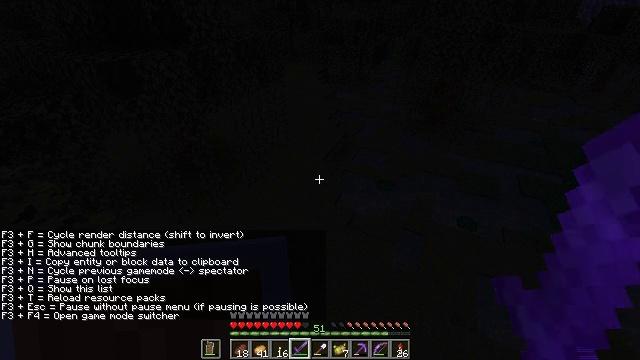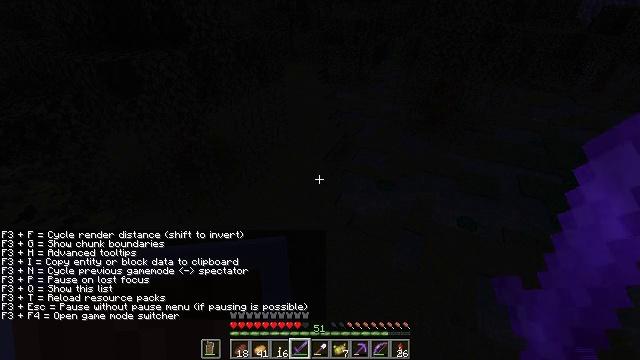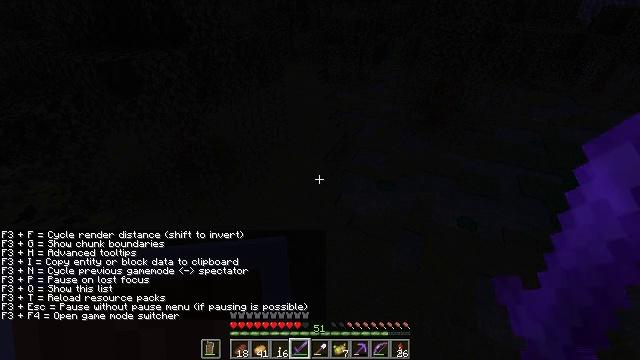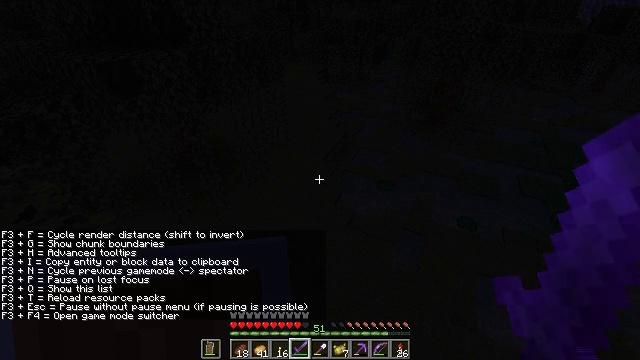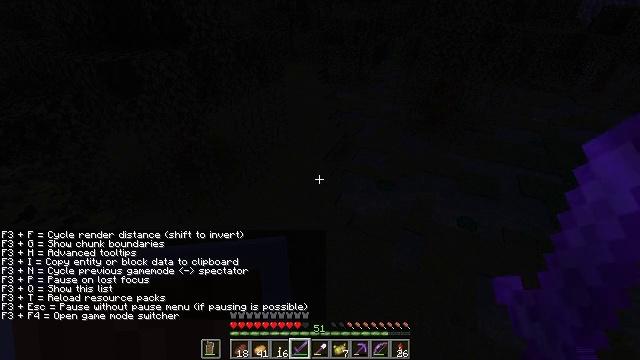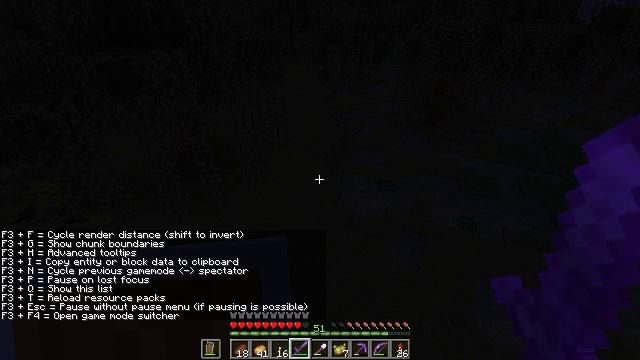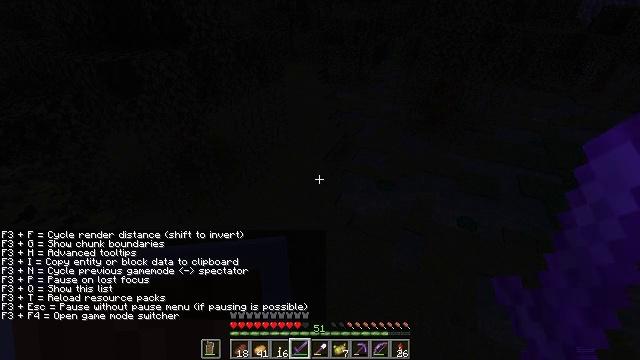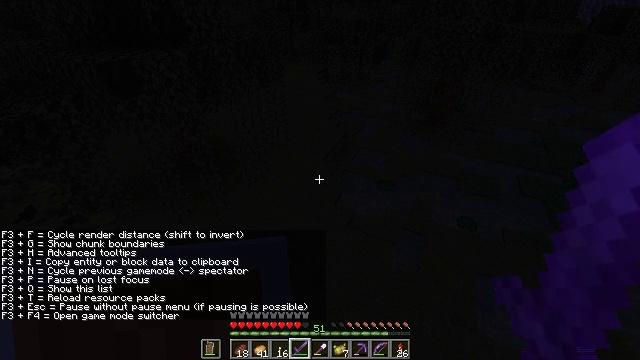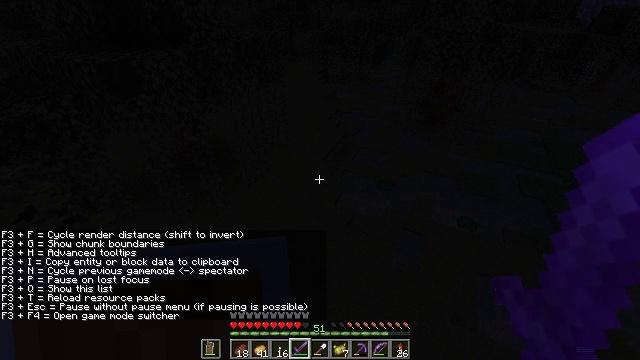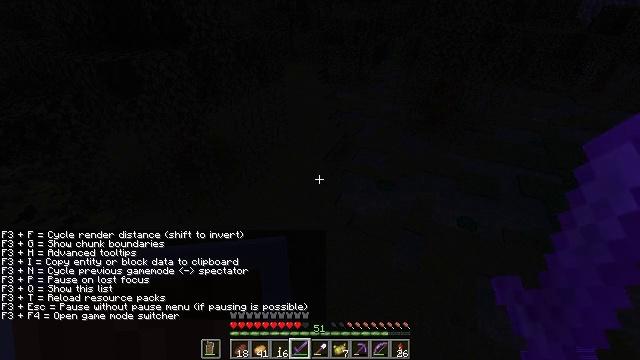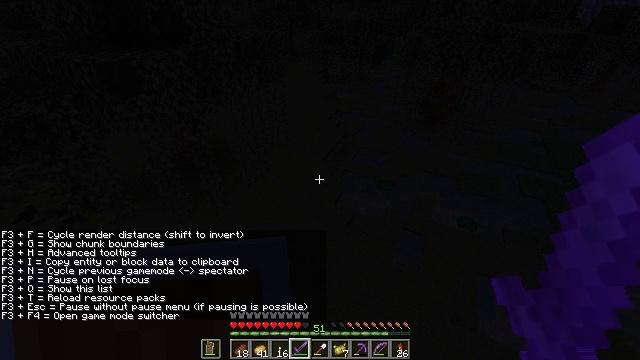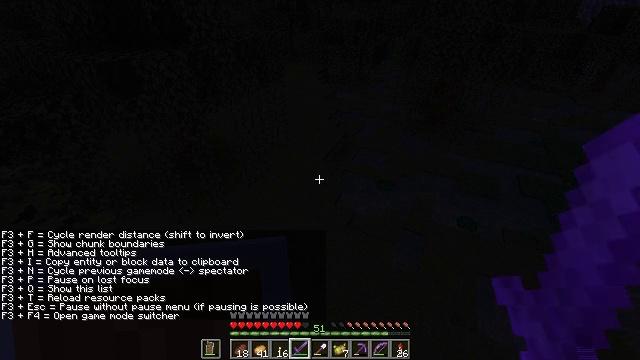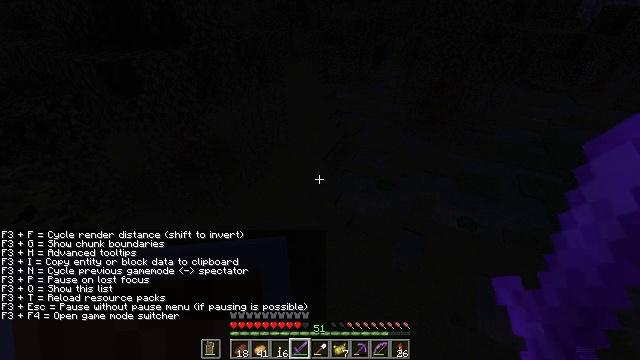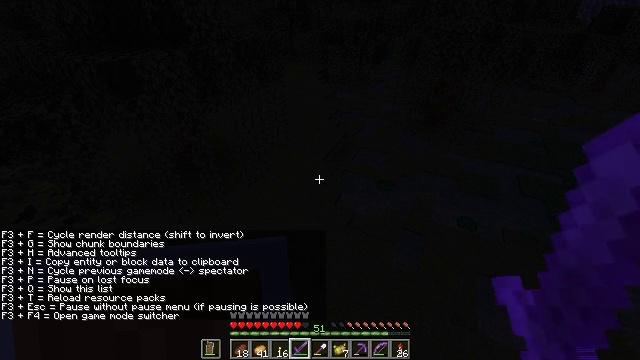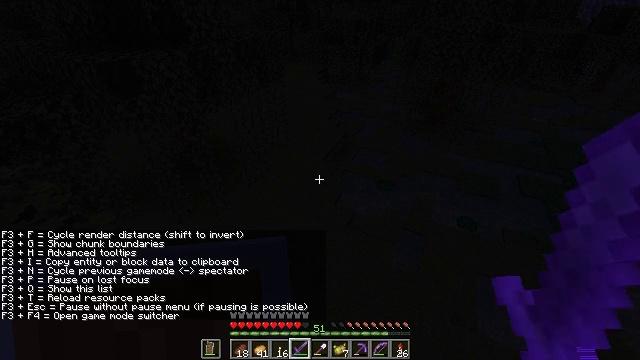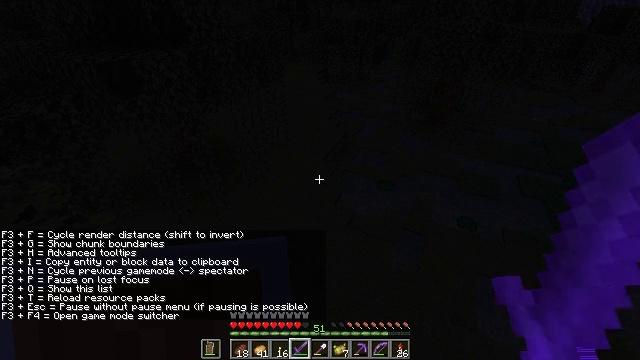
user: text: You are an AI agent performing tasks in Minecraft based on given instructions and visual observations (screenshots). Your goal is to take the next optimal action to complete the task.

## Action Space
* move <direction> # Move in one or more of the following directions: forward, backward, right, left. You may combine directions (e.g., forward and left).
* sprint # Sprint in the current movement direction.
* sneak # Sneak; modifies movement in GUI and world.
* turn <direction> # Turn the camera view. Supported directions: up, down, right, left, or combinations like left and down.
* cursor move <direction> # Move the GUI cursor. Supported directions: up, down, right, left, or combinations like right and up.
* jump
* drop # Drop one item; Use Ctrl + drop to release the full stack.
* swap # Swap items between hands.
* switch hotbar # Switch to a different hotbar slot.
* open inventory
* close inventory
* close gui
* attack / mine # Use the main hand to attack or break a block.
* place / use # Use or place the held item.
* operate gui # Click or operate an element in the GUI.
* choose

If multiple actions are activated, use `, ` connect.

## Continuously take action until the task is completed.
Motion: motion action
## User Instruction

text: Hunt mobs.
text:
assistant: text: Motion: no_op
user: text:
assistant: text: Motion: no_op
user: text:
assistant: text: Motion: no_op
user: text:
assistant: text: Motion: no_op
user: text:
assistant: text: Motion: no_op
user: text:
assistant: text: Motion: no_op
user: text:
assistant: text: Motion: no_op
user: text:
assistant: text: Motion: no_op
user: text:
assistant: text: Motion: no_op
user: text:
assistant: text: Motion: no_op
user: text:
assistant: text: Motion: no_op
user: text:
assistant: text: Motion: no_op
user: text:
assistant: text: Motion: no_op
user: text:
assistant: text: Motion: no_op
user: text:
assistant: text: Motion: no_op
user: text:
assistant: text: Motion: no_op
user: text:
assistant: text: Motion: no_op
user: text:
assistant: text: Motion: no_op
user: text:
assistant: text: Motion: no_op
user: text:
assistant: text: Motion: no_op
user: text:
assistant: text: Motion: no_op
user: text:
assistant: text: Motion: no_op
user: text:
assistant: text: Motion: no_op
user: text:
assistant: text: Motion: no_op
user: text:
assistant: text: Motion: no_op
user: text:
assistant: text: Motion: no_op
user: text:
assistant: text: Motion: no_op
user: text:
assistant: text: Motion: no_op
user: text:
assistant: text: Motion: no_op
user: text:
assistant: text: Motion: no_op